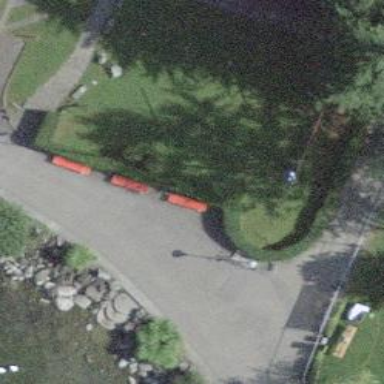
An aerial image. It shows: Red bench.